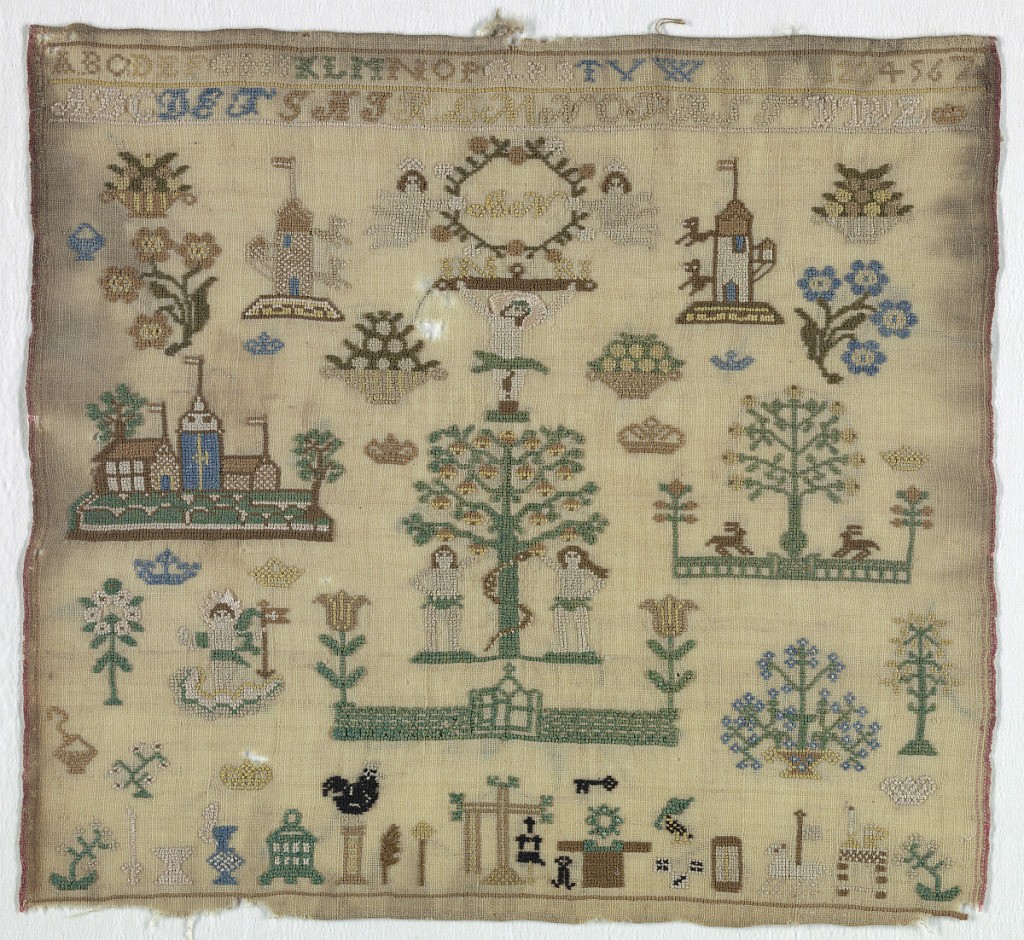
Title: Sampler
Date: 19th century
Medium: silk embroidery on wool foundation Technique: embroidered in cross and satin stitches on plain weave foundation
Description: Two alphabets and isolated motifs including Adam and Eve, Crucifixion, Jerusalem, angel holding flag, and sybols of the Passion.